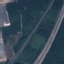
Land use / land cover class: Highway